Field crop: maize
Growth stage: 2
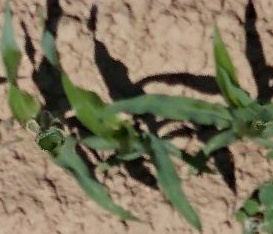
Species: maize